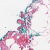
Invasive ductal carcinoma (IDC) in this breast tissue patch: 0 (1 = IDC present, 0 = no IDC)